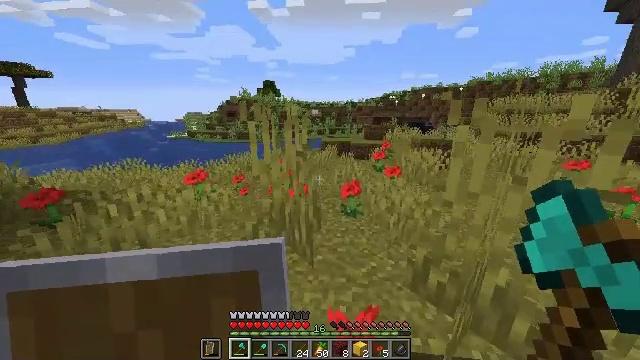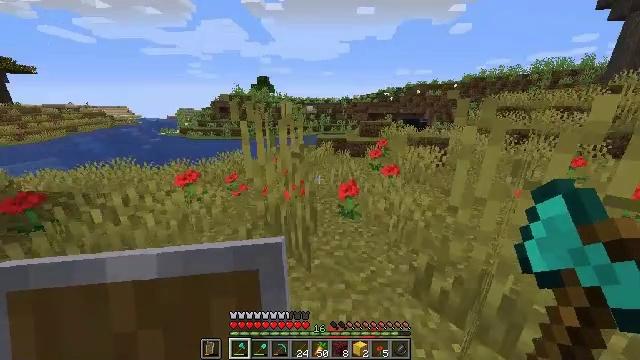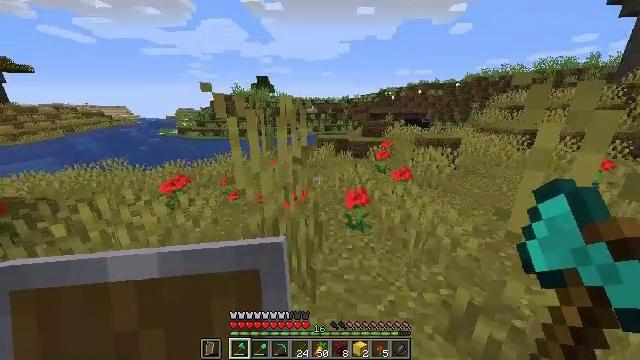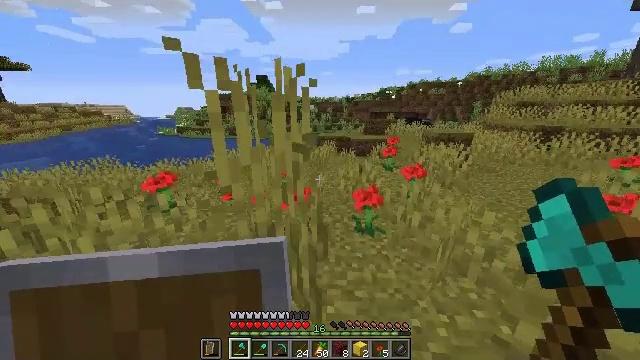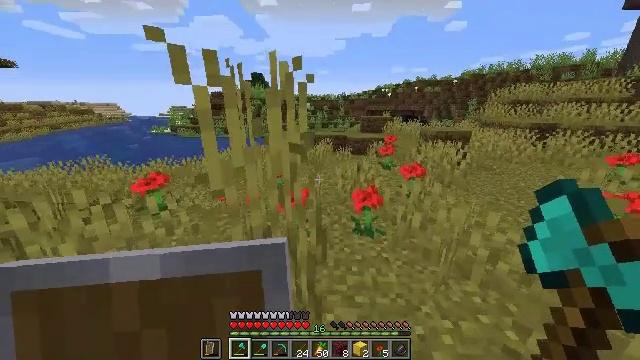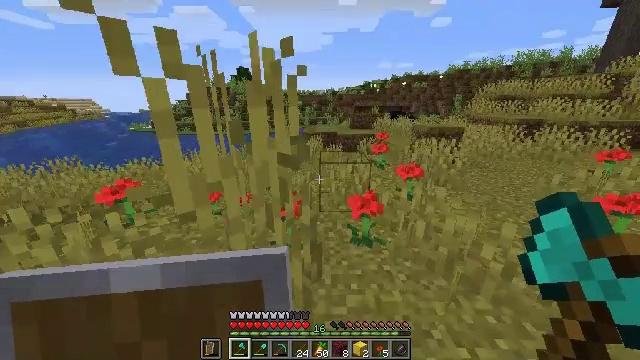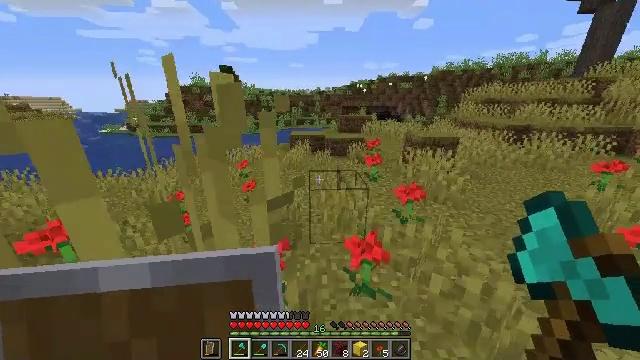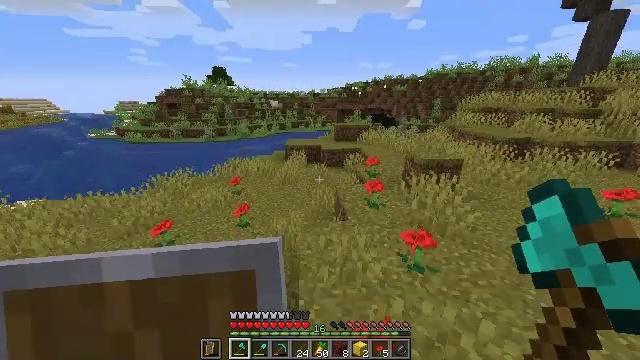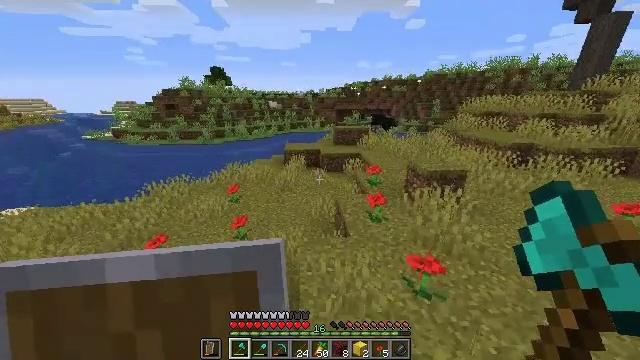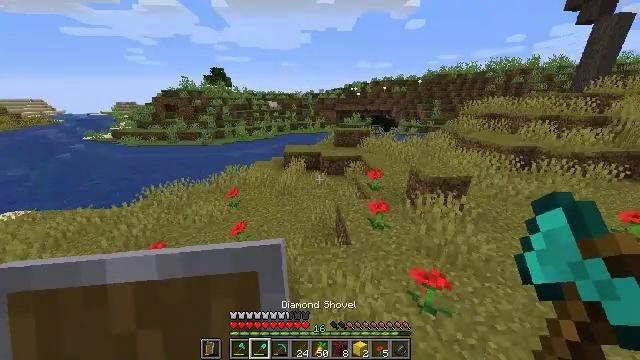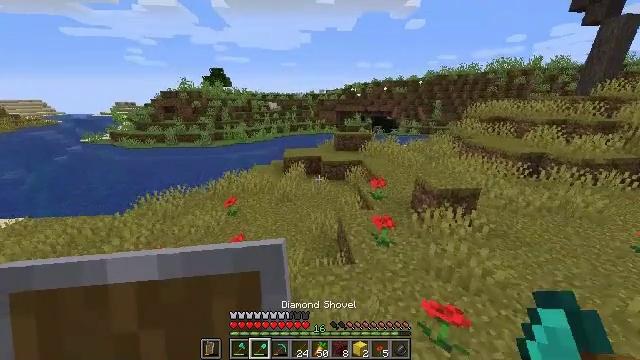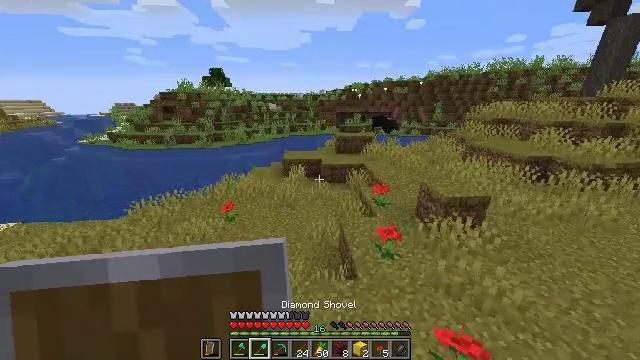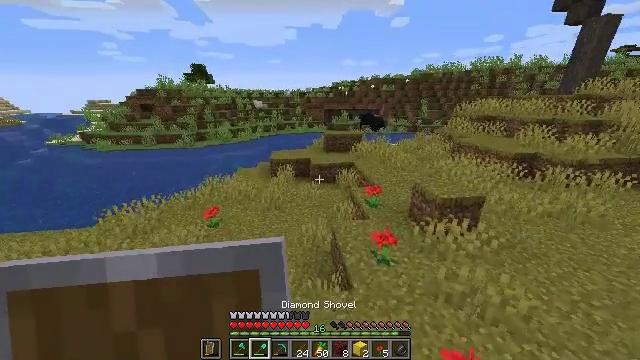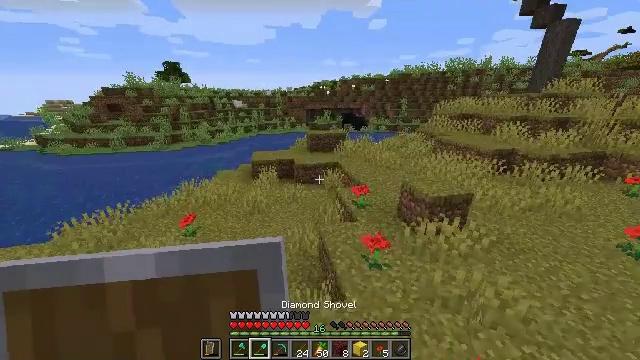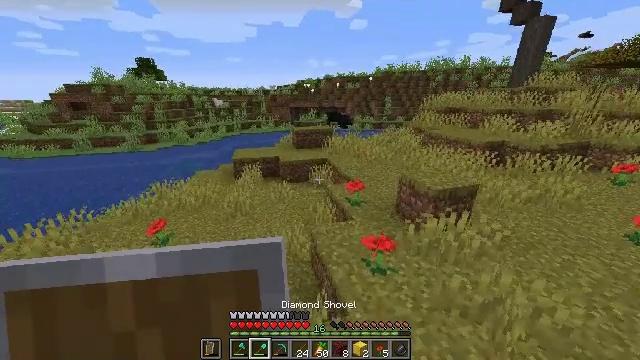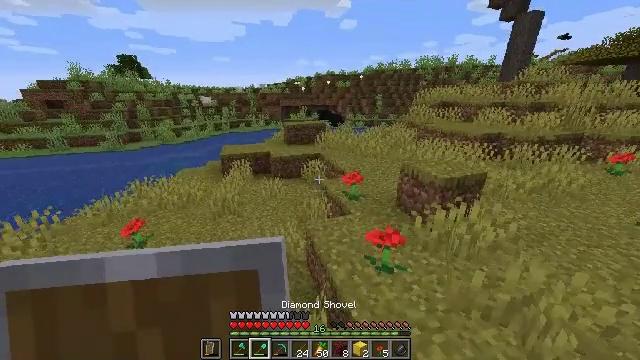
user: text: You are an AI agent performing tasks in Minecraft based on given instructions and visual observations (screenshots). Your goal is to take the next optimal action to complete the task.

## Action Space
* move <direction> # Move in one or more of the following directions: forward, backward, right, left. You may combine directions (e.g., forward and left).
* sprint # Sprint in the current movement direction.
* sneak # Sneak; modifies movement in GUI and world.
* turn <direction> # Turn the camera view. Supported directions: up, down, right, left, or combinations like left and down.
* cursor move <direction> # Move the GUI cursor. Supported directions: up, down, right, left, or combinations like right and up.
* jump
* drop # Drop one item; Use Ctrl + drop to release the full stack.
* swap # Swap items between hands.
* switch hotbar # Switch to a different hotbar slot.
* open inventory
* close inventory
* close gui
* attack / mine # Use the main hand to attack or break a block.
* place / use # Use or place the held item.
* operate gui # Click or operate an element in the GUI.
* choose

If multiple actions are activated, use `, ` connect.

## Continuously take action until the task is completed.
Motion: motion action
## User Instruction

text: Remove a carrot from the inventory.
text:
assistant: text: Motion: move forward, sprint, turn right, jump
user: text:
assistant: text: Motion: move forward, sprint, jump
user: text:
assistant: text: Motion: move forward, sprint, jump
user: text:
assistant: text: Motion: move forward, sprint, turn right, jump
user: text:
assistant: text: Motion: move forward, sprint, turn right, jump
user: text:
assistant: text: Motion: move forward, sprint, turn right, jump
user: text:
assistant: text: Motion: move forward, sprint, turn right, jump
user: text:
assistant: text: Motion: move forward, sprint, jump
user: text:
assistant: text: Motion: move forward, sprint, jump
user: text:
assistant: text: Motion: move forward, sprint, jump
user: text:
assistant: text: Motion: move forward, sprint, jump
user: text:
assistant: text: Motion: move forward, sprint, turn right, jump
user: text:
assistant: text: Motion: move forward, sprint, turn right, jump
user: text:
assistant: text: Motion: move forward, sprint, turn right, jump
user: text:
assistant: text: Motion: move forward, sprint, turn right, jump
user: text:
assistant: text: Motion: move forward, sprint, turn right, jump
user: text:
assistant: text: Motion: move forward, sprint, jump
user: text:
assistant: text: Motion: move forward, sprint, jump
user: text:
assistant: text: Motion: move forward, sprint, jump
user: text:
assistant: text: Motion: move forward, sprint, jump
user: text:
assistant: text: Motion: move forward, sprint, jump
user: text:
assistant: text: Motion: move forward, sprint, jump
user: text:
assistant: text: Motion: move forward, sprint, turn right, jump
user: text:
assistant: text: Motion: move forward, sprint, turn right, jump
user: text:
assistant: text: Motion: move forward, sprint, turn right, jump
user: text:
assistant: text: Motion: move forward, sprint, turn right, jump
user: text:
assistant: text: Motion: move forward, sprint, turn right, jump
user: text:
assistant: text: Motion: move forward, sprint, jump
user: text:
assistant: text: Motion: move forward, sprint, jump
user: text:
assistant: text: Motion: move forward, sprint, jump